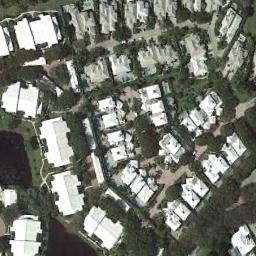
Label: residential